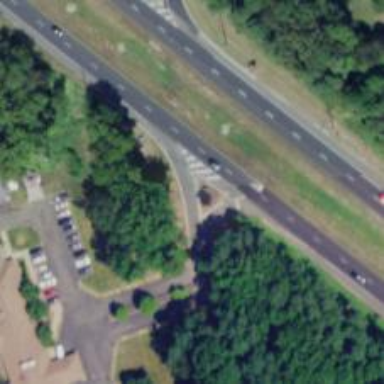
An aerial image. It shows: Trunk link highway.